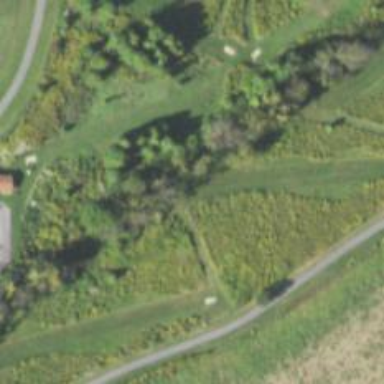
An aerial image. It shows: Disc golf hole.